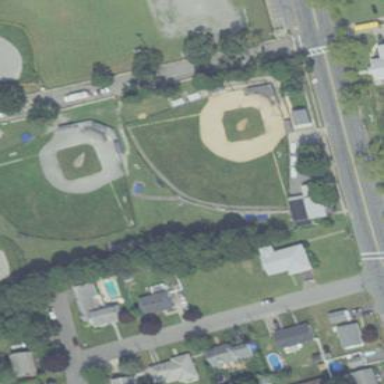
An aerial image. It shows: Baseball pitch for leisure land activities.